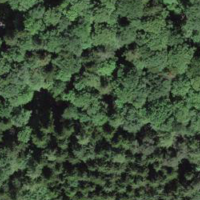
EUNIS habitat code: 44
Species observed at this site:
Allium ursinum
Brachypodium pinnatum
Asplenium trichomanes
Mercurialis perennis
Campanula trachelium
Oxalis acetosella
Fragaria vesca
Aegopodium podagraria